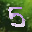
Label: 5